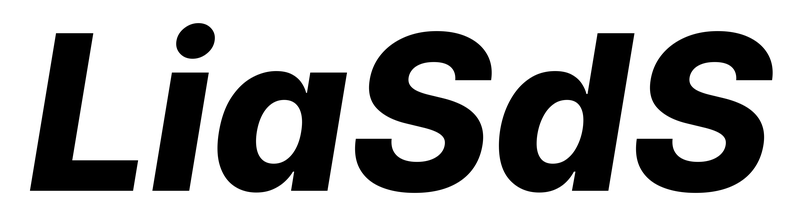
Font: Inter-Italic_ExtraBold_Italic